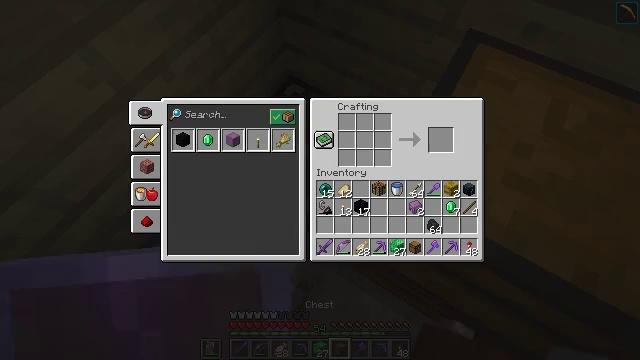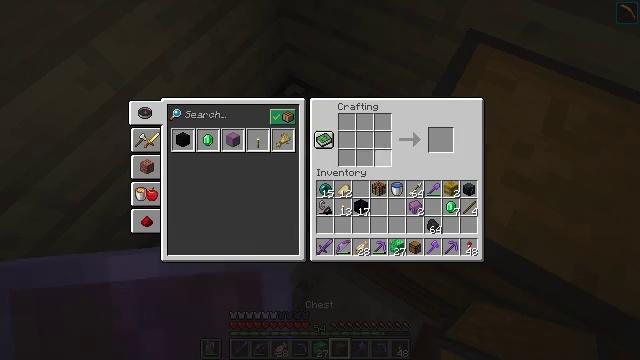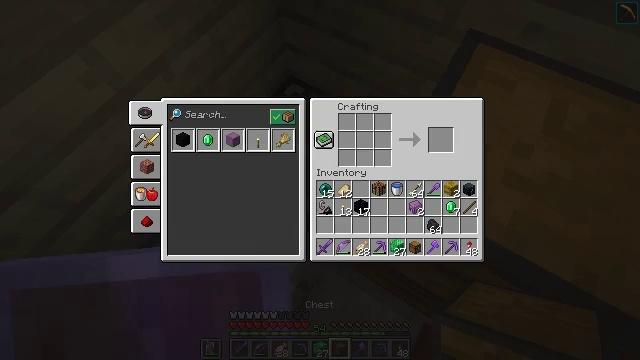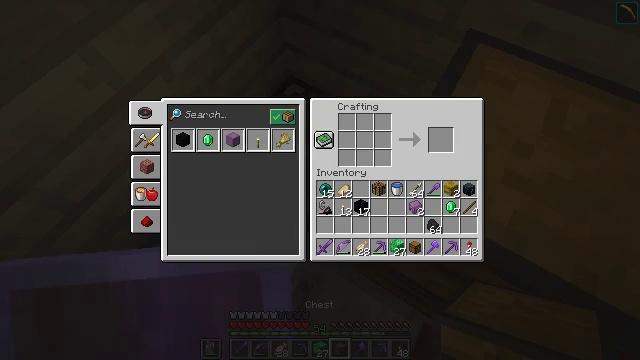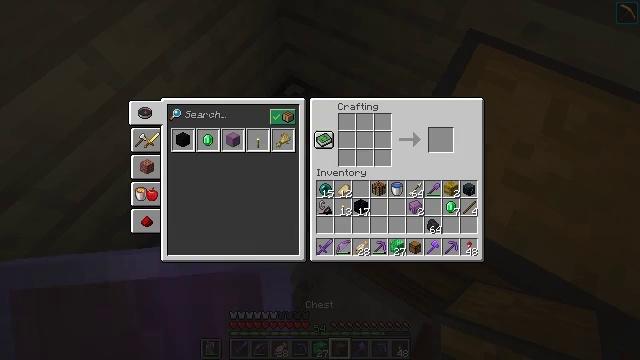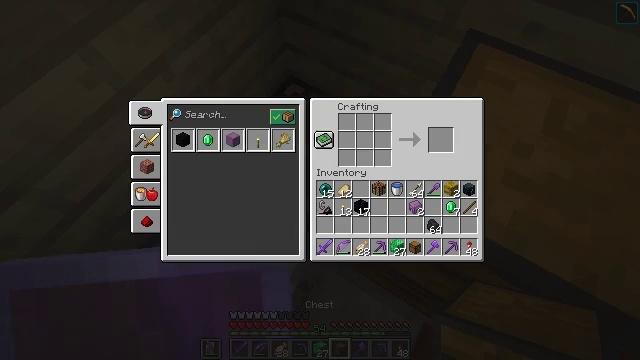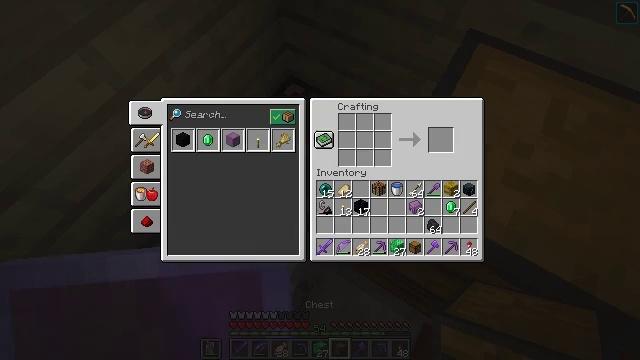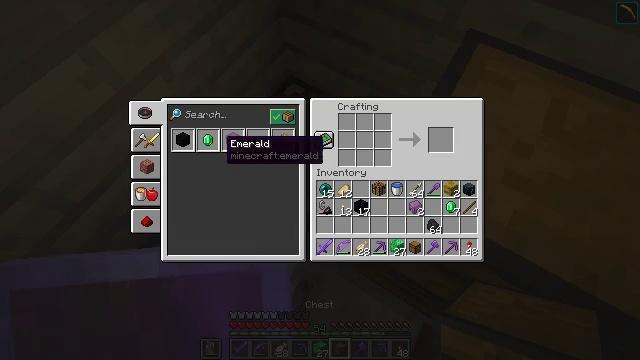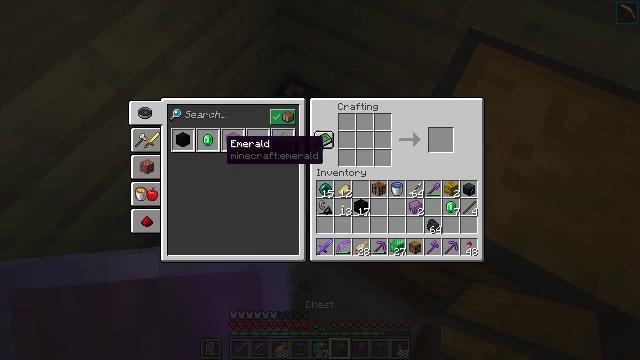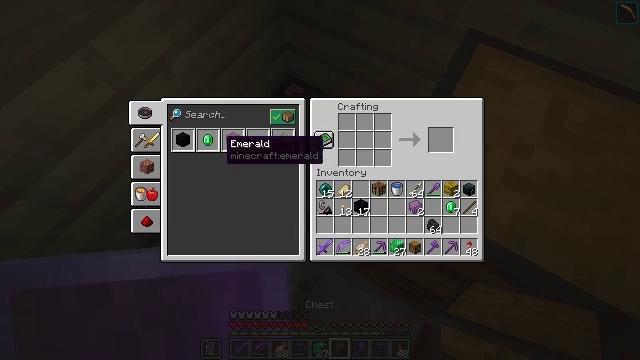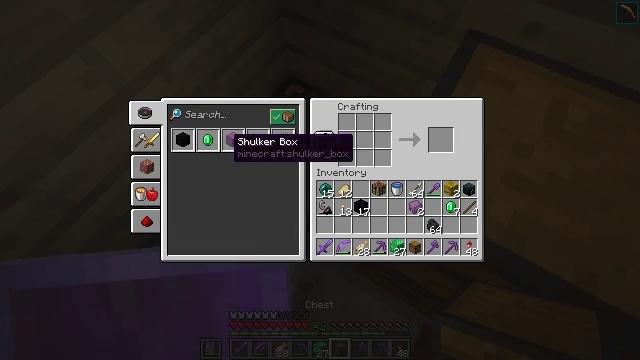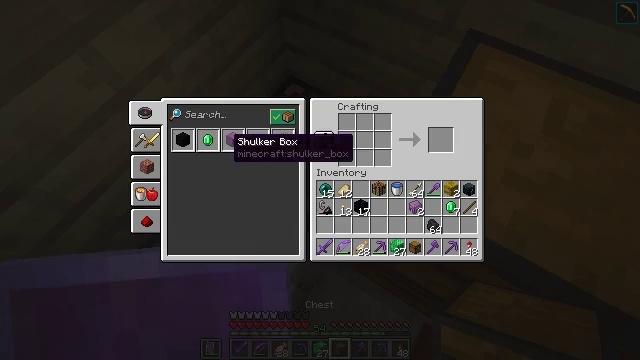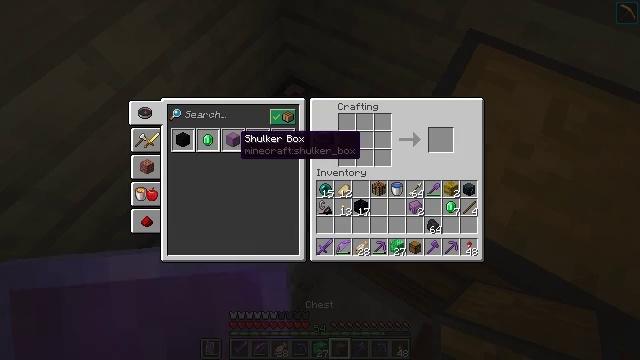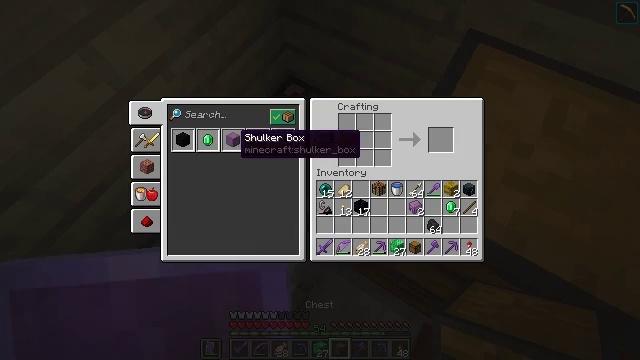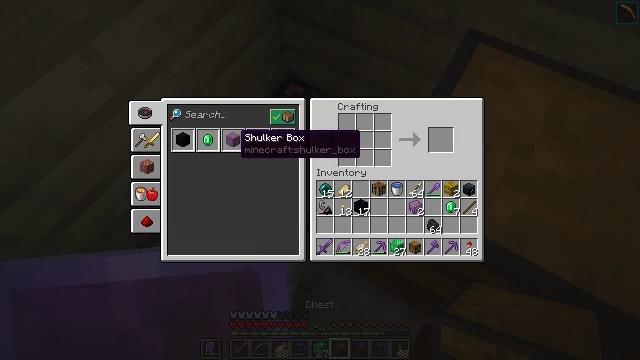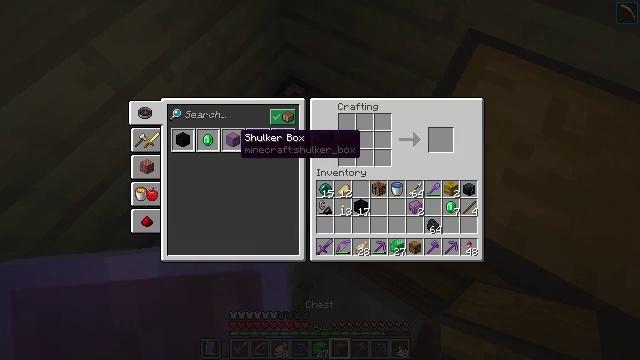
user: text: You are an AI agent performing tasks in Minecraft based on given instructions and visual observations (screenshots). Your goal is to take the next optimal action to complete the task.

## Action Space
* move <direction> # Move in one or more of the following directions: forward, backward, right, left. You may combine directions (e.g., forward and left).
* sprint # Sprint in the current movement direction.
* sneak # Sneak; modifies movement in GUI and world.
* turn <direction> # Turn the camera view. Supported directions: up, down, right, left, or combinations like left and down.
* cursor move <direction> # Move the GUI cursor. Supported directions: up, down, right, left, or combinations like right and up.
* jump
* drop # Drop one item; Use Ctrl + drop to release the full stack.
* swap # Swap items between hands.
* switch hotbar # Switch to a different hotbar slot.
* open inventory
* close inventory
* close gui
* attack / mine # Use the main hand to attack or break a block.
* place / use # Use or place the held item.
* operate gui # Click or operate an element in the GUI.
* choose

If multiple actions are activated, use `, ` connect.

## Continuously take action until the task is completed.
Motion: motion action
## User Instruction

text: Interact with the crafting table to craft a shulker box.
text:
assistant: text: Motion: sneak, turn left and down
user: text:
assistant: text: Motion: sneak, turn left and down
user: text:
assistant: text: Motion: sneak, turn left
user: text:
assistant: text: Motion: sneak, turn left
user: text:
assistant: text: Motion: turn left and up
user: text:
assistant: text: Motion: turn left
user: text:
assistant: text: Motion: turn left
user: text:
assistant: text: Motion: no_op
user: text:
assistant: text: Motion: no_op
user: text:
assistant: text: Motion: turn right
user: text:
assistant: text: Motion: sneak
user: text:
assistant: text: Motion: sneak
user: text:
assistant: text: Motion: sneak
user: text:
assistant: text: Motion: sneak
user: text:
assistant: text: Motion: sneak
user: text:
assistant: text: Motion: sneak, attack / mine
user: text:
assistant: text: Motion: sneak, attack / mine
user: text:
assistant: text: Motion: sneak, turn right
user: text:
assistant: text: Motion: sneak, turn right
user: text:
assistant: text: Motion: sneak, turn right
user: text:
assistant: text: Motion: sneak
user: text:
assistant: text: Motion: sneak
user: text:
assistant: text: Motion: sneak
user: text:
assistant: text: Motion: sneak
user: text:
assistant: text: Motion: sneak
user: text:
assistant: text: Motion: sneak
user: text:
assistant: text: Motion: sneak
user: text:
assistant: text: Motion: sneak
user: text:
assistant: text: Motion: sneak, attack / mine
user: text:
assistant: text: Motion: sneak, attack / mine